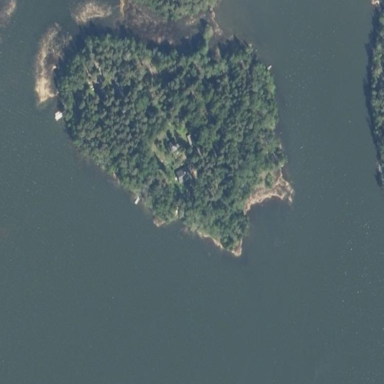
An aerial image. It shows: Islet.